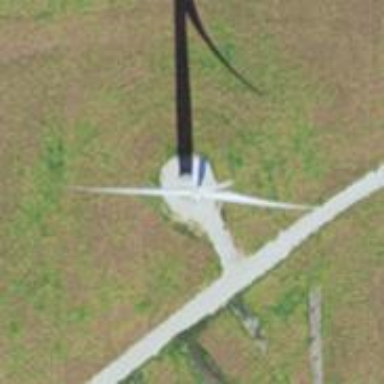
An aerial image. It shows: Wind generator powered by horizontal axis wind turbine.